Aerial crown-view tile of a tropical tree (Barro Colorado Island, Panama), acquired 20250512:
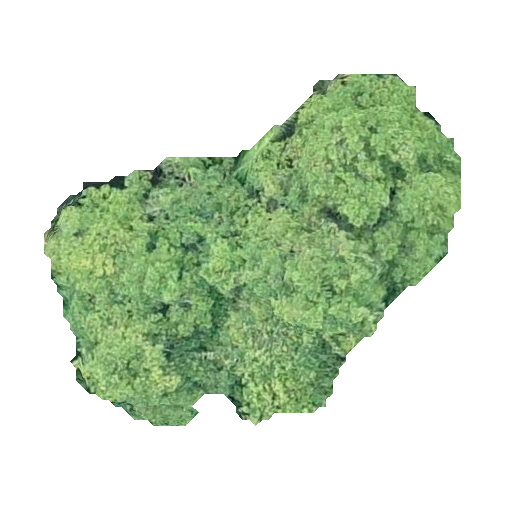
Species: Dendropanax arboreus
GBIF accepted scientific name: Dendropanax arboreus
Crown area: 138.855 m²